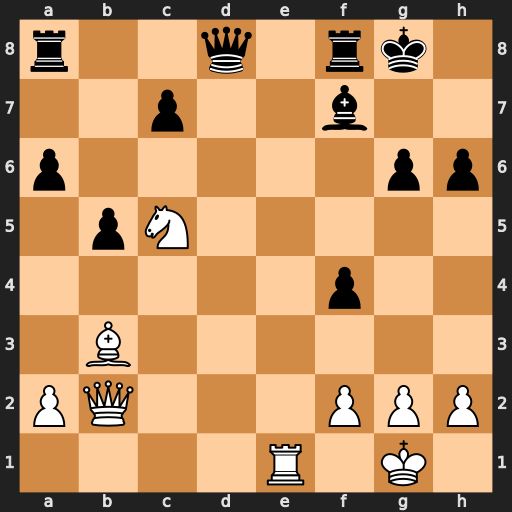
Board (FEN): r2q1rk1/2p2b2/p5pp/1pN5/5p2/1B6/PQ3PPP/4R1K1
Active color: w
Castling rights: -
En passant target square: -
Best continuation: Ne6 Bxe6 Rxe6 Kh7 h4 Qxh4 Qe5 Rf7 Rxg6 Re7 Re6 Rxe6 Qxe6 Qd8 Bc2+ Kg7 Qg6+ Kf8 Bb3